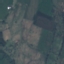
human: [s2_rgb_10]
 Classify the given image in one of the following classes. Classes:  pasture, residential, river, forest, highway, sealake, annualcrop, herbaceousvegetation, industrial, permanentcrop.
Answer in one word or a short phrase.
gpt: Pasture